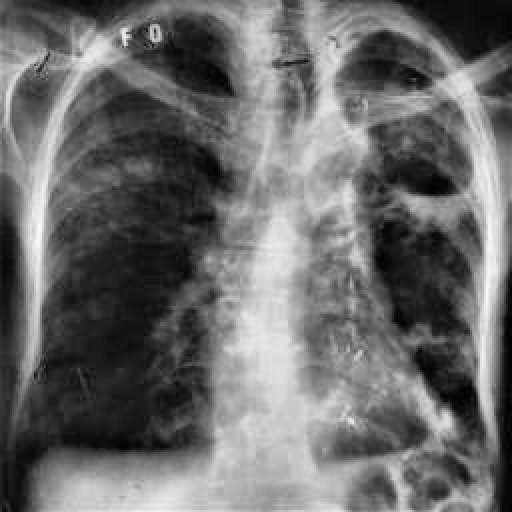
Finding: TUBERCULOSIS